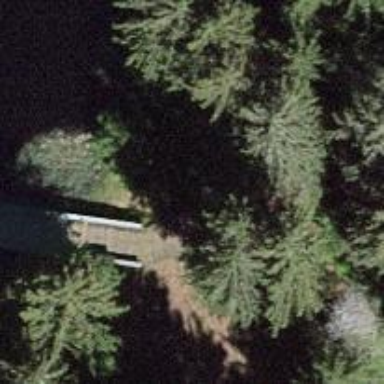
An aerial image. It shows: Path leading to bridge.